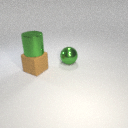
large brown rubber cube to the left of large green metal sphere